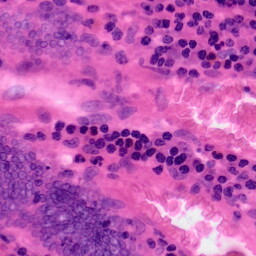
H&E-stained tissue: Colon